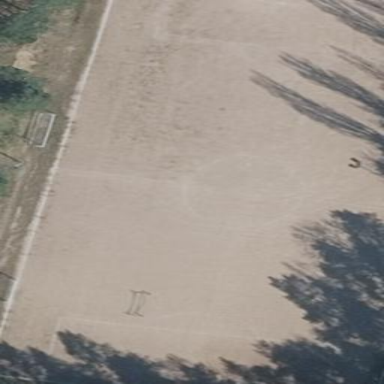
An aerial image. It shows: Soccer pitch for outdoor sports and leisure activities.